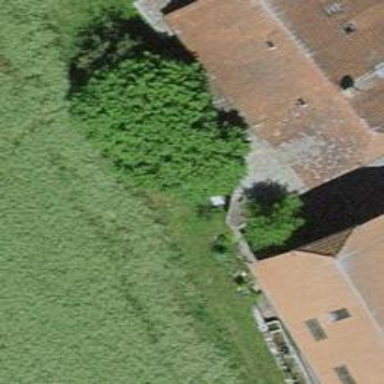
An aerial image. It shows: Barn.